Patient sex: M
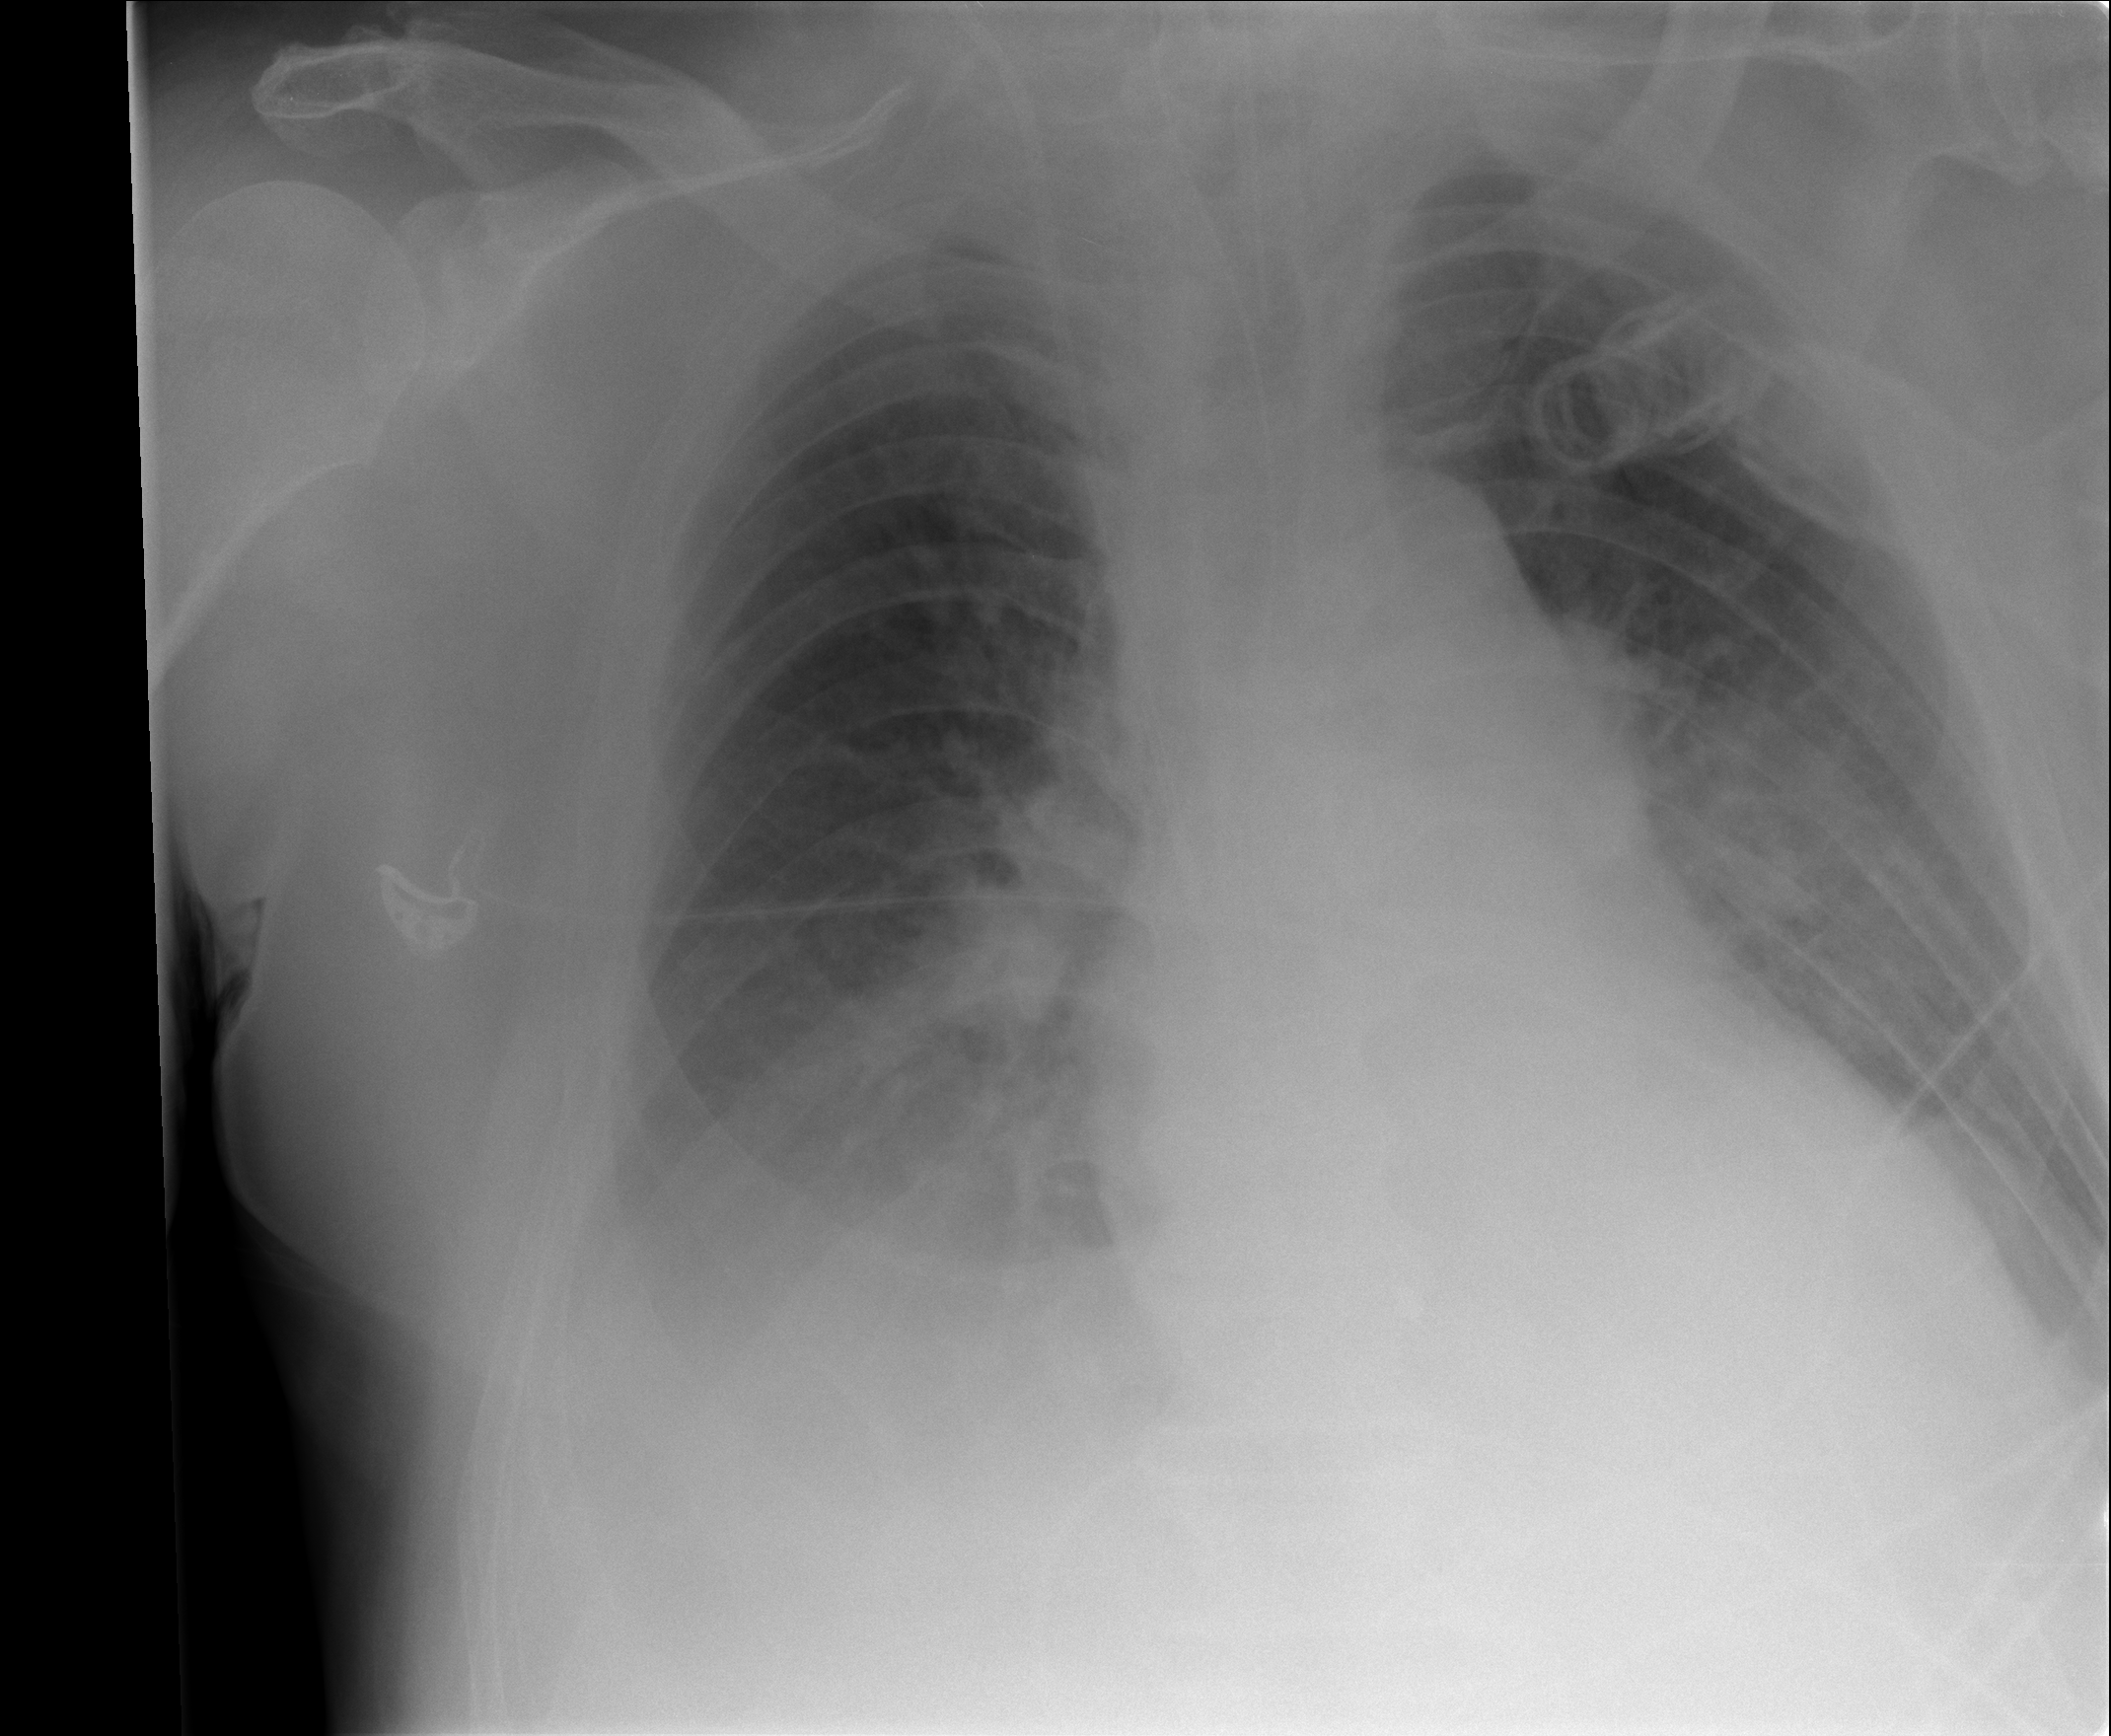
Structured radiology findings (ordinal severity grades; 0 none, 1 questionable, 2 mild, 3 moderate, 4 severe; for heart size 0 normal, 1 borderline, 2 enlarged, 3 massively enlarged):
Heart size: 2
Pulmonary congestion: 2
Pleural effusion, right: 2
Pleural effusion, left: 2
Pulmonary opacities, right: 2
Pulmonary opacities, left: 2
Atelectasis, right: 2
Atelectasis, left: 2